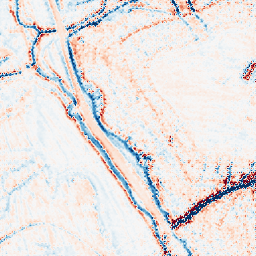
Category: multiscale
Decomposition family: dog_multiscale
Decomposition parameters: sigma_ratio: 1.4
n_scales: 3
base_sigma: 1
Upsampling method: regularized
Upsampling parameters: scale: 2
lambda_reg: 0.1
Upsampling scale: 2